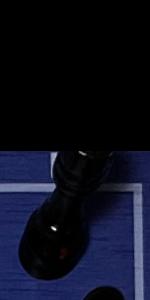
Label: Rook_Black